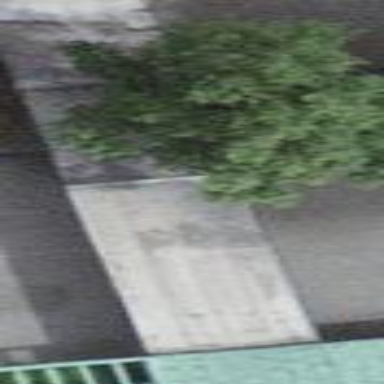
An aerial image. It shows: View of roof of building.